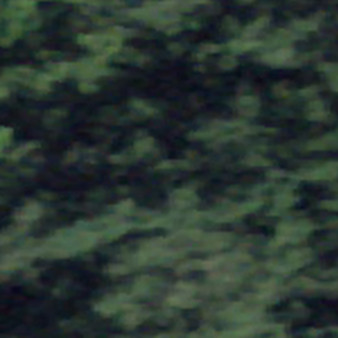
Label: other